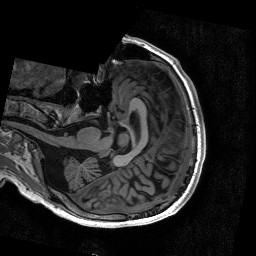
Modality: T1w
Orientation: axial